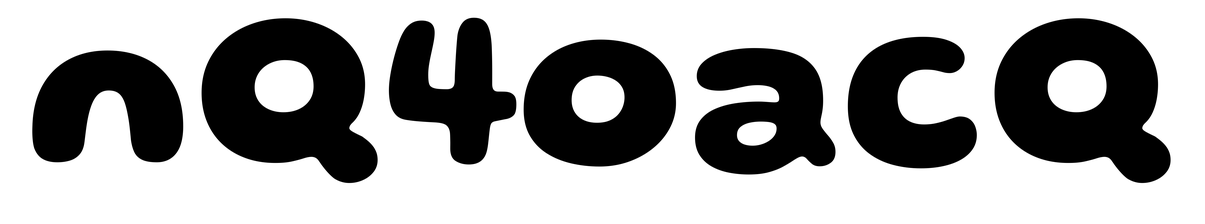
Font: Gluten_Bold